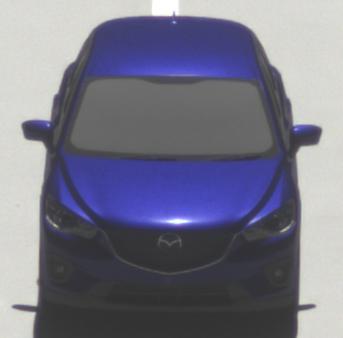
Make: Mazda
Model: CX-5 2.0 SKYACTIV-G 160
Detailed model: CX-5 (GH)
Model produced from: 2012/04
Model produced until: 2015/02
Doors: 5
Color: blue
Road condition: dry road
Daytime: midday
Contrast: high contrast